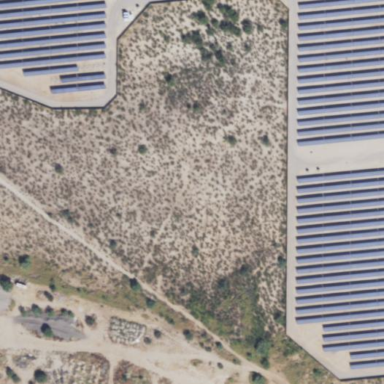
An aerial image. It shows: Solar power plant utilizing photovoltaic technology.